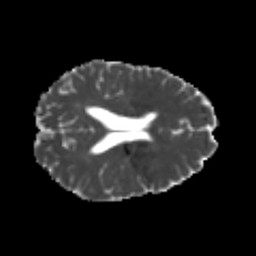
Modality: MD
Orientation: axial
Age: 26
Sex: female
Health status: healthy
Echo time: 0.074 s